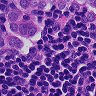
Metastatic tissue present: yes